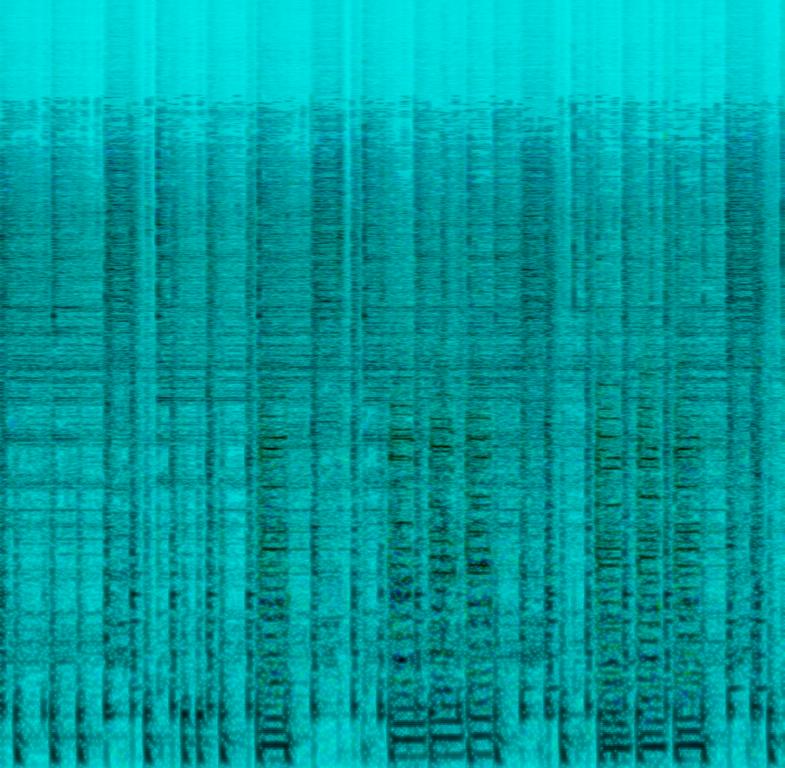
This audio contains a complex and funky acoustic drum groove along with a repeating bassline. The clean e-guitar is playing along with the bass in the lower register. A tambourine adds flavor to the drums. This song may be playing at a breakdance battle.